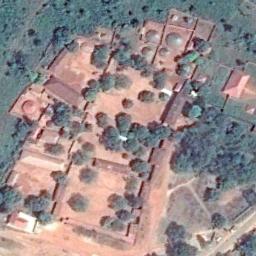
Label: palace